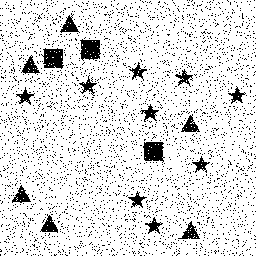
Squares: 3
Triangles: 6
Stars: 9
Total shapes: 18